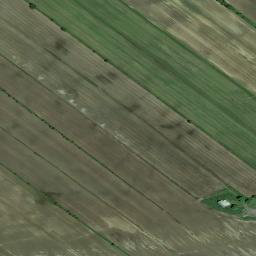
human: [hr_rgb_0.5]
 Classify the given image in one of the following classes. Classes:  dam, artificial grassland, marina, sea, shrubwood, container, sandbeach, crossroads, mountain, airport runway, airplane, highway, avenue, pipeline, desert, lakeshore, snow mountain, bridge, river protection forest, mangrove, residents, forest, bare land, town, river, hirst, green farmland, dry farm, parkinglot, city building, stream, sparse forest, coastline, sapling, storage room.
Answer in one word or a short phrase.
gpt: green farmland